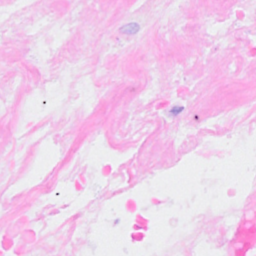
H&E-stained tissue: Breast